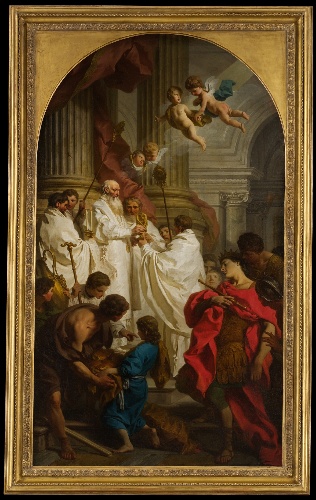
Title: The Mass of Saint Basil
Artist: Pierre Hubert Subleyras
Artist bio: French, Saint-Gilles-du-Gard 1699–1749 Rome
Date: 1746
Object type: Painting
Classification: Paintings
Medium: Oil on canvas, transferred from canvas
Dimensions: 54 x 31 1/8 in. (137 x 79 cm)
Department: European Paintings
Credit line: Wrightsman Fund, 2007
Accession year: 2007
Repository: Metropolitan Museum of Art, New York, NY
Tags: Men|Women|Putti|Saints